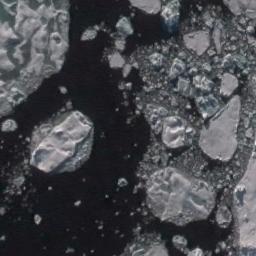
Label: sea_ice